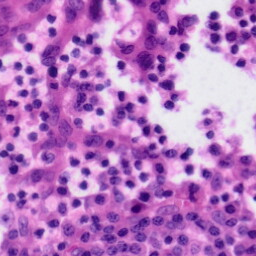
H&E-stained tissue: Tonsil